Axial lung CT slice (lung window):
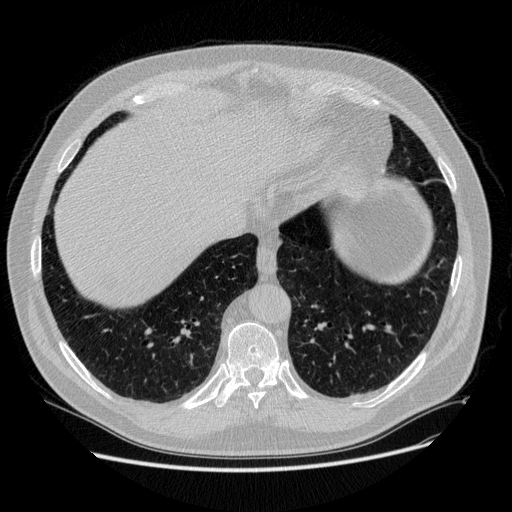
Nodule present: no